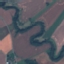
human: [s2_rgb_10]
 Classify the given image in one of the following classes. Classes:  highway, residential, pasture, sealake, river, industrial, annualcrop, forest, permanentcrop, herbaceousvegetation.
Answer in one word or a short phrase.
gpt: River